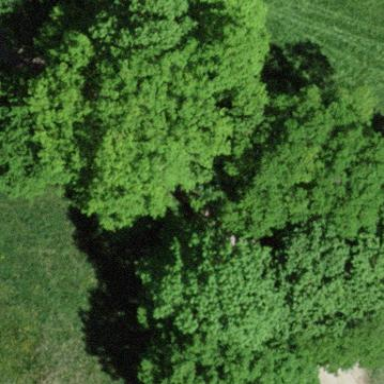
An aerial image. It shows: Forest area.